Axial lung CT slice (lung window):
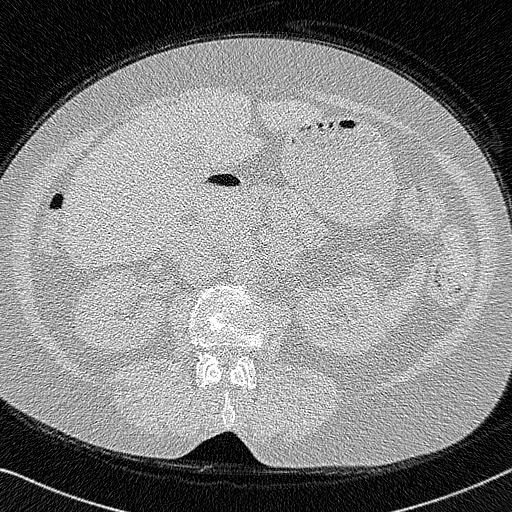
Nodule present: no